Question: I'm following an example in Beginning Iphone Development 4 for basic user interaction.
I'm using xcode 4.02 with sdk 4.3
I have a basic viewcontroller.xib with two textbox's, one for numeric values and another for text. Once I'm finished editing either of the text fields I wish to tap the background and have the keypad disappear.
The books says to change the container UIView object to a UIControl and then add an action onto the UIControl event Touch Down. Then create a method to resign the first responder of each of the textbox's and link this to the touch down event. I've done this. Here is my code, is there anything I've missed? At the moment nothing happens.

Thanks
'''
@interface ControlFunViewController : UIViewController {
UITextField *nameField;
UITextField *numberField;
}
@property (nonatomic, retain) IBOutlet UITextField *nameField;
@property (nonatomic, retain) IBOutlet UITextField *numberField;
- (IBAction)textFieldDoneEditing:(id)sender;
- (IBAction)backgroundTap:(id)sender;
'''
Implementation:
'''
#import "ControlFunViewController.h"
@implementation ControlFunViewController
@synthesize nameField;
@synthesize numberField;
- (void)dealloc
{
[nameField release];
[numberField release];
[super dealloc];
}
- (IBAction)textFieldDoneEditing:(id)sender {
[sender resignFirstResponder];
}
- (IBAction)backgroundTap:(id)sender {
[nameField resignFirstResponder];
[numberField resignFirstResponder];
}
'''
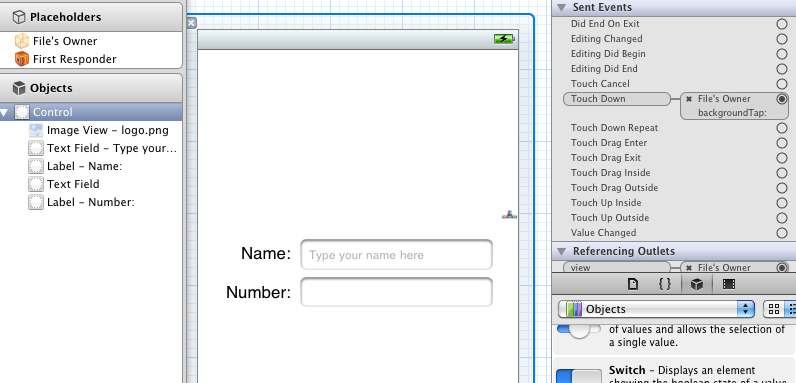
Answer: Found the answer, I didn't link up the outlets for the text boxes so the controller didn't no they existed. School boy error.
<URL>